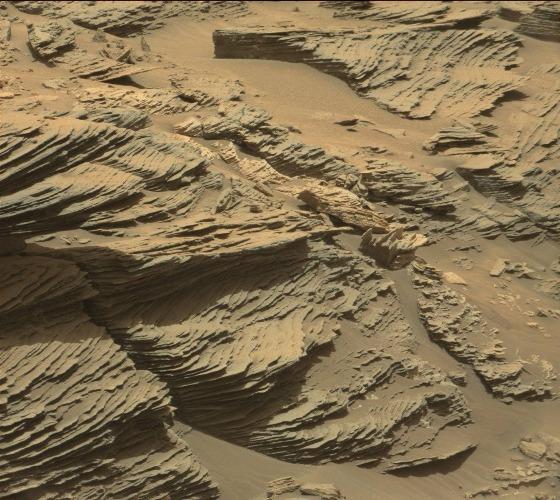
Terrain classes present: Bedrock, Gravel / Sand / Soil, Shadow